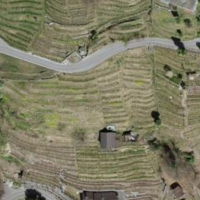
EUNIS habitat code: 24
Species observed at this site:
Phasianus colchicus